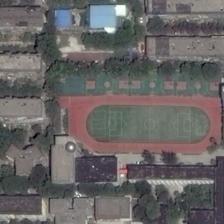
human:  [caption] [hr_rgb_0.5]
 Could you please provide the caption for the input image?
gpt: a playground with basketball fields next to it is surrounded by many green trees and buildings .

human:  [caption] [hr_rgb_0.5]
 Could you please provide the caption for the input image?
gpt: a playground with three basketball fields next to it is surrounded by many green trees and many buildings .

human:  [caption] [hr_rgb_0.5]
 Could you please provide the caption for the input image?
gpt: the dense trees cast a large shadow on the basketball court which is next to the football field .

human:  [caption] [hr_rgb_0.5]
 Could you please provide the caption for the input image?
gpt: many buildings and green trees are around a playground and three basketball fields .

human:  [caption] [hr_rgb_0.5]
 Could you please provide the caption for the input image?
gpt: a playground with basketball fields next to it is surrounded by many green trees and buildings .